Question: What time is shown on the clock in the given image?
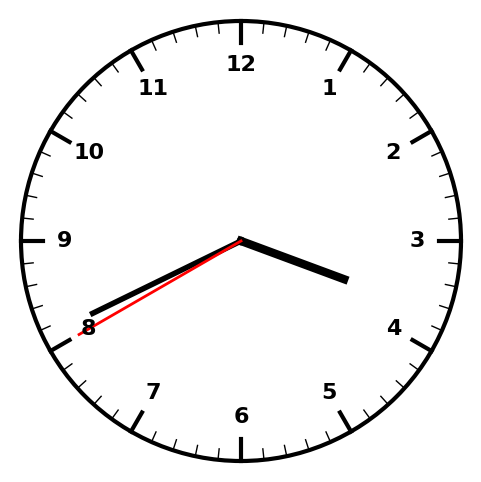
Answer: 03:40:40